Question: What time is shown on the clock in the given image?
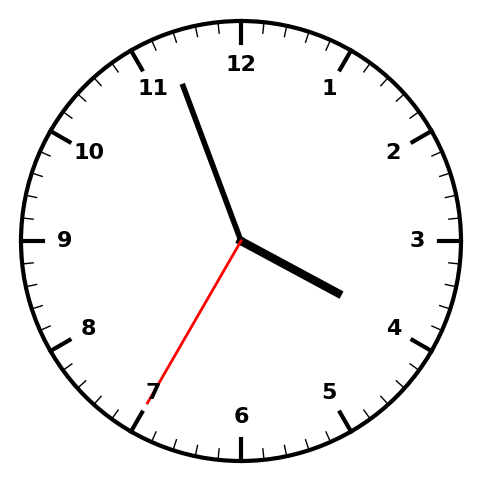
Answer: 03:56:35